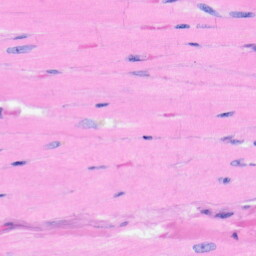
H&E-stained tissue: Heart